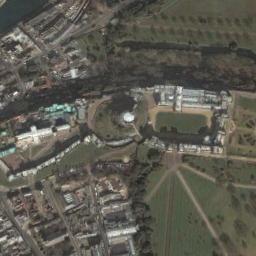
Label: palace